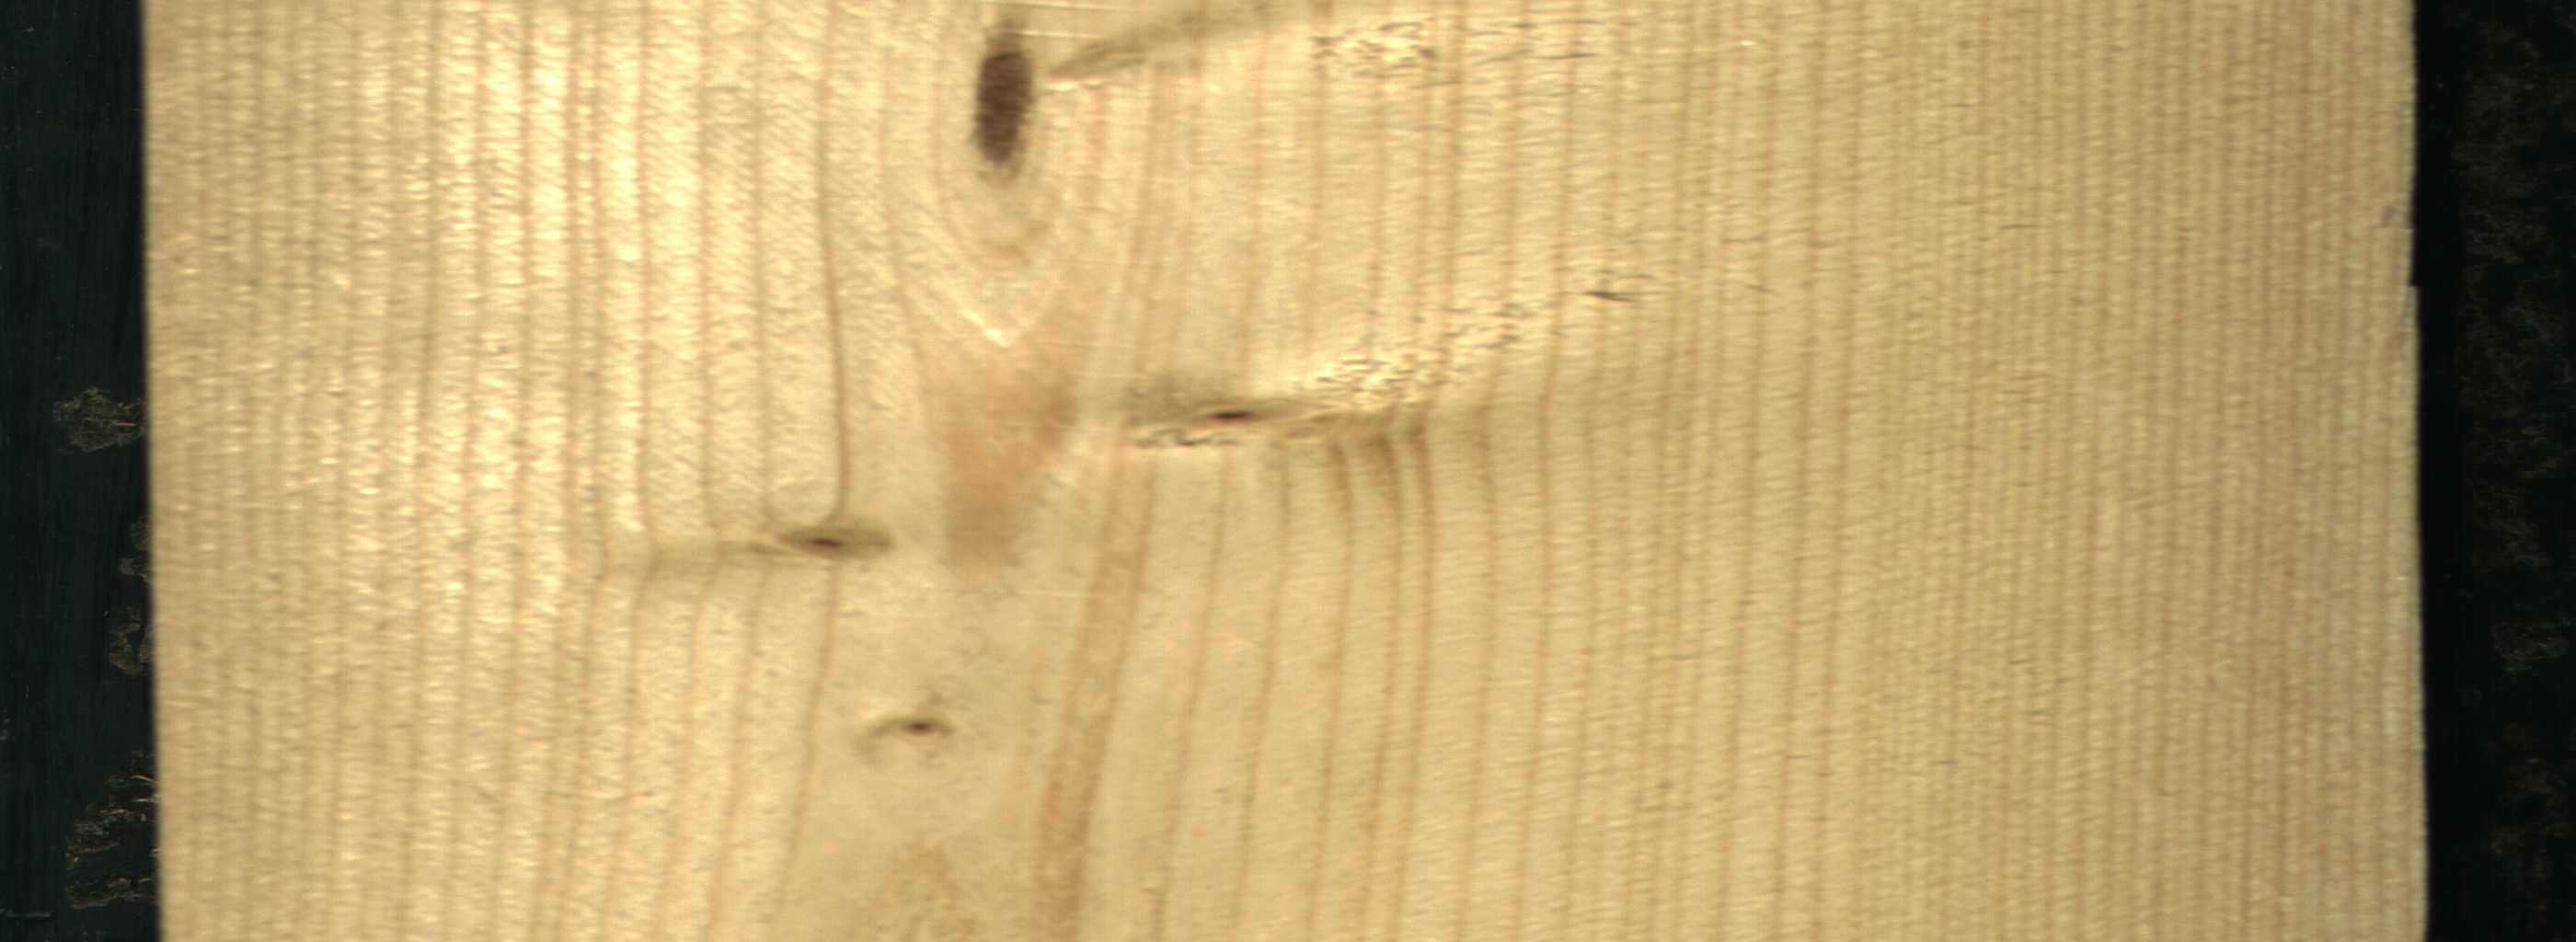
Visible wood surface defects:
Marrow
Live_Knot
Live_Knot
Live_Knot